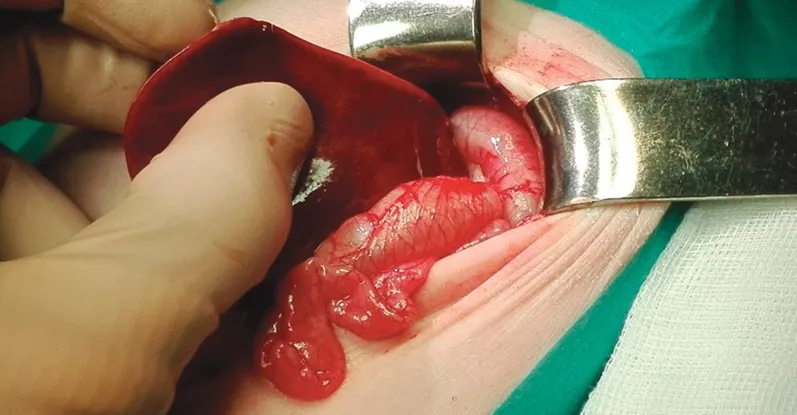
Large and partially volvulating stomach, almost completely herniated into the thorax.
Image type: medical_photograph (other_medical_photograph)